Question: I have to edit a worksheet, which uses VLOOKUP.
In my template, VLOOKUP has to search for a value using an index, which is formatted like this:

When I now edit the template in PhpSpreadsheet and change a value or an index, which forces to recalculate VLOOKUP, PhpSpreadsheets CalculationEngine seems to ignore the specified format and delivers the wrong value(1 is 1 for PhpSpreadsheet, no matter the format). This is resolved, once you edit the spreadsheet again with Excel, however, I require the value of VLOOKUP I can edit it again with Excel.
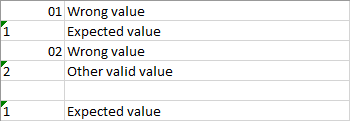
Answer: After some further research I found out, that PhpSpreadsheets VLOOKUP function, wich can be found under PhpSpreadsheet/Calculation/LookupRef.php, stringifies all values.
With the use of is_nummeric, which also returns true on stringified numbers, the function ignored datatypes.
Further explanation can be found under the issue I created:
<URL>
I corrected the bug in this Pull request:
<URL>